Field crop: maize
Growth stage: 2
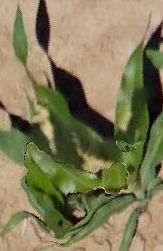
Species: maize